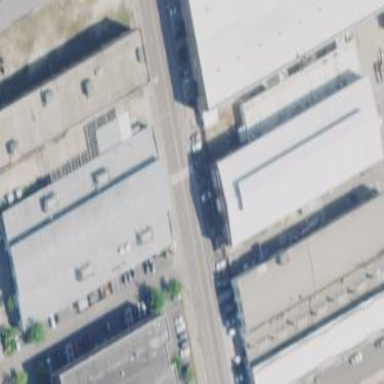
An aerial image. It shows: Industrial building.